Interaction volume radius: 10 \u00c5
Interaction volume height: 25 \u00c5
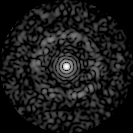
Disorder parameter: 0.8261